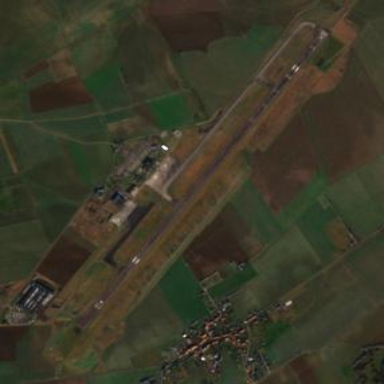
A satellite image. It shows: International airport.